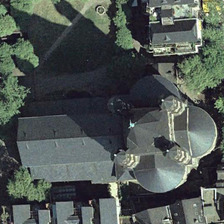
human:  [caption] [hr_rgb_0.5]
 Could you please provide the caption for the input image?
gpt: some green trees are near a church .

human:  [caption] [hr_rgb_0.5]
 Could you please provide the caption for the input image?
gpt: some green trees are near a church .

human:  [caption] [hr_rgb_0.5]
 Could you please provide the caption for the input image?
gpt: some green trees are near a church .

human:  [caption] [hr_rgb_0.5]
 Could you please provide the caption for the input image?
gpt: some green trees are near a church .

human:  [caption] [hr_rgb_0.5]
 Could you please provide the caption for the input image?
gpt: some green trees are near a church .